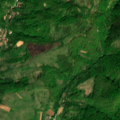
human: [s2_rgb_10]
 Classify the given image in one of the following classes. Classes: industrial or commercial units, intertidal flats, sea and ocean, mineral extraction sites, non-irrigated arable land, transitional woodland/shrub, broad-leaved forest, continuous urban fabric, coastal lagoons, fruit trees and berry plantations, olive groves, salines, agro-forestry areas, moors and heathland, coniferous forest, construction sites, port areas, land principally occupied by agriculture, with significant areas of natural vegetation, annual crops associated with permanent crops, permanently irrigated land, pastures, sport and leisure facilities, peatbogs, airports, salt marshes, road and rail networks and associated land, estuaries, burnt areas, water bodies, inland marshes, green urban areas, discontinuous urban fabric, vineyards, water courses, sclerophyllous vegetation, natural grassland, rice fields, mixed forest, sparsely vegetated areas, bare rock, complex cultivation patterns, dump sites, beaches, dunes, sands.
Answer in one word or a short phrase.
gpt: complex cultivation patterns, land principally occupied by agriculture, with significant areas of natural vegetation, broad-leaved forest, natural grassland